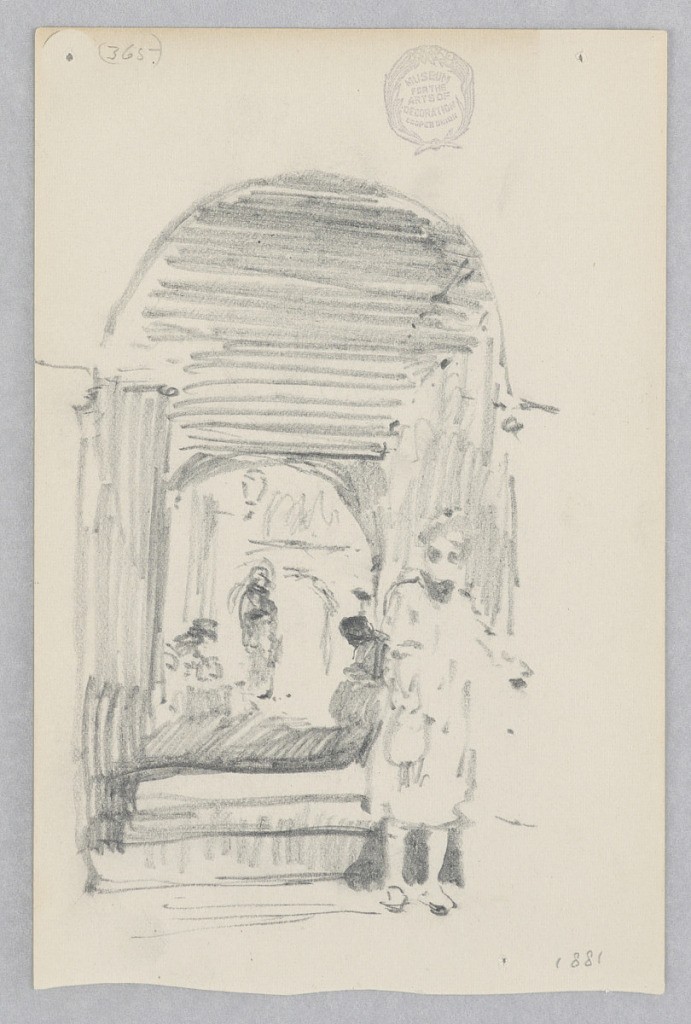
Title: View of Venice, Italy
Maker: Robert Frederick Blum, American, 1857–1903
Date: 1881
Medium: Graphite on wove paper
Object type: Drawing
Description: Sketch of a doorway in Venice.